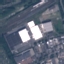
Label: Industrial